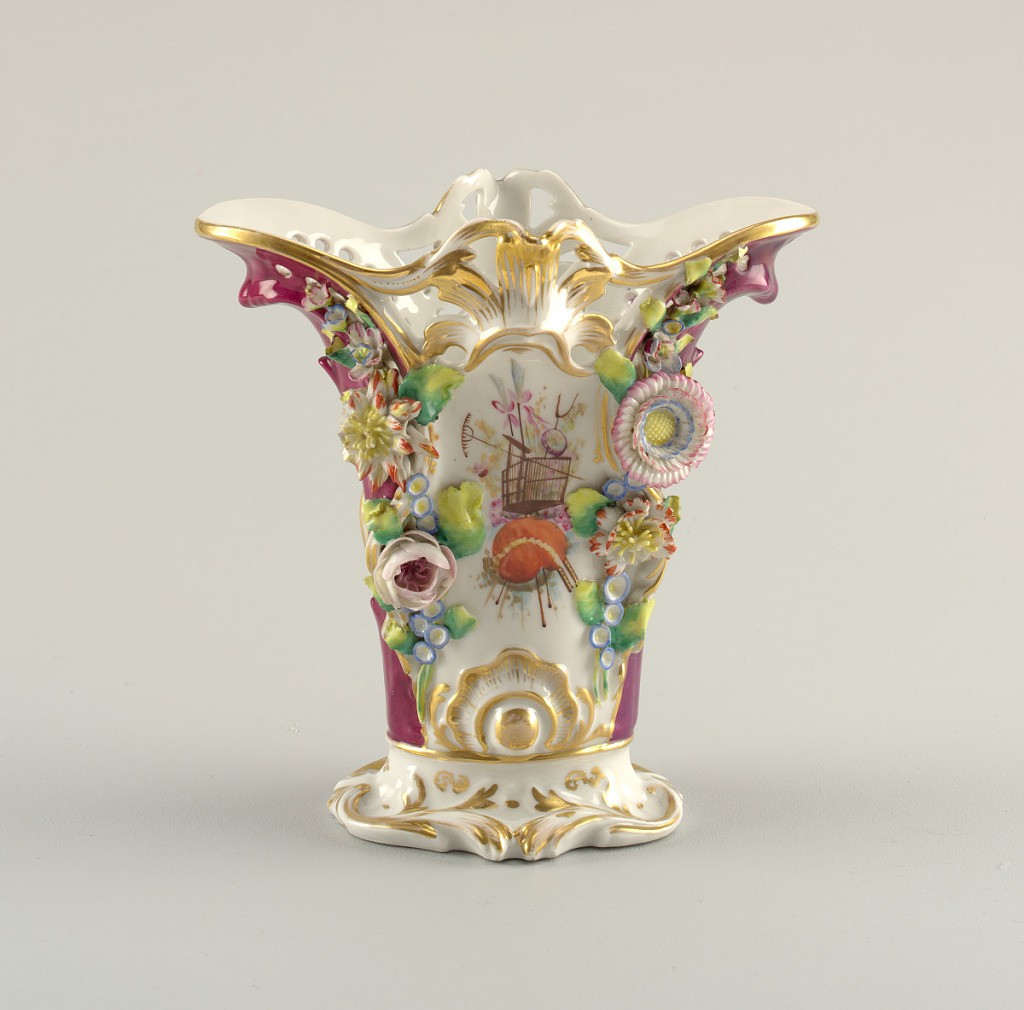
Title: Vase with Porcelain Flower Appliqués
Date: ca. 1840–60
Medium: porcelain, vitreous enamel, gold
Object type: vase
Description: Oval; scrolled base; sided pierced at top. Two panels, decorated with flowers on back and on front with gardening trophies; front enriched with flowers in high relief. Sides pain, with glaze of red-violet.